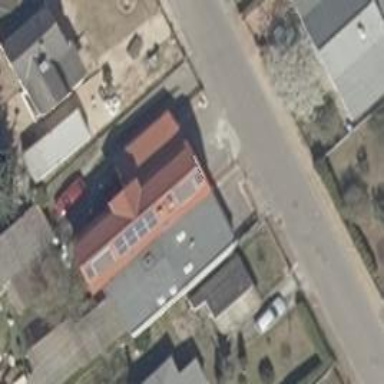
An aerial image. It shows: Detached building with skillion roof shape.